Interaction volume radius: 5 \u00c5
Interaction volume height: 15 \u00c5
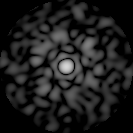
Disorder parameter: 0.8303